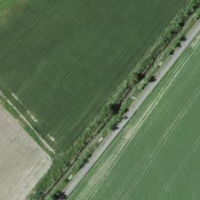
EUNIS habitat code: 52
Species observed at this site:
Sorbus aucuparia